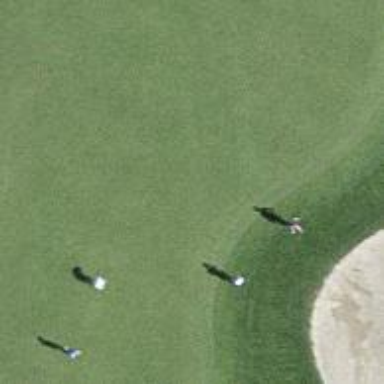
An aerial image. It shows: Golf hole.